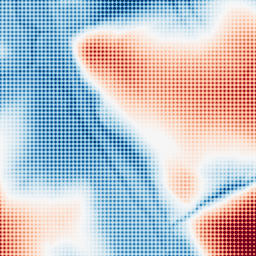
Category: morphological
Decomposition family: morphological
Decomposition parameters: operation: average
size: 100
Upsampling method: sinc_blackman
Upsampling parameters: scale: 8
kernel_size: 8
Upsampling scale: 8